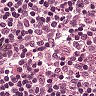
Metastatic tissue present: no